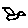
Label: bird